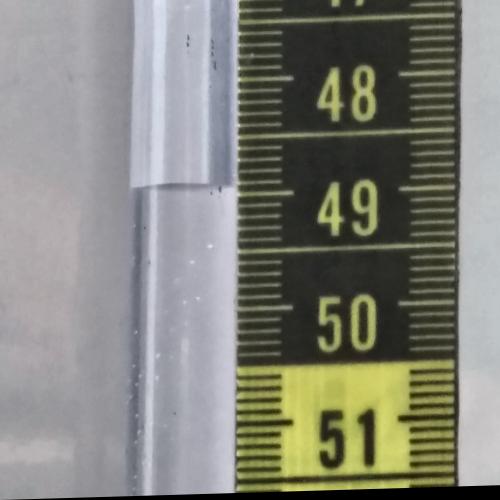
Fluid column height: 48.9 cm